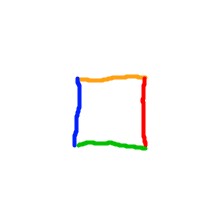
Shape: square